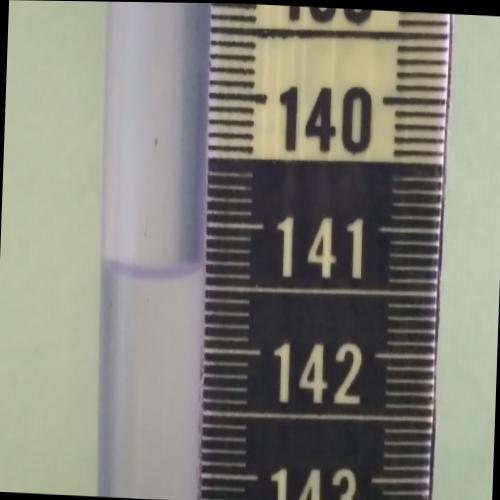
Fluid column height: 141.4 cm